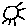
Label: sun